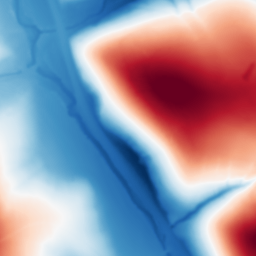
Category: multiscale
Decomposition family: dog
Decomposition parameters: sigma_low: 1
sigma_high: 100
Upsampling method: linear_exact
Upsampling parameters: scale: 4
Upsampling scale: 4